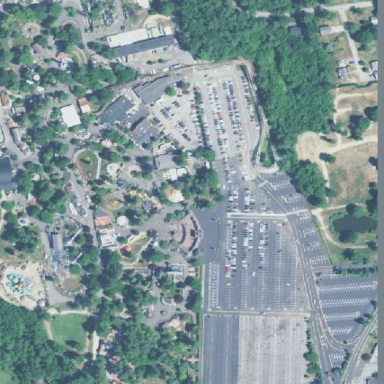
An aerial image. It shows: Theme park.